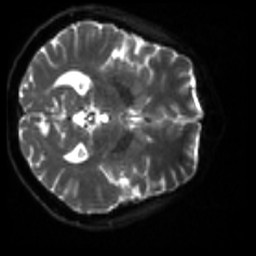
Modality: sbref
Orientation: axial
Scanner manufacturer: siemens
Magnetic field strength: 3 T
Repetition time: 4 s
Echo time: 0.0594 s